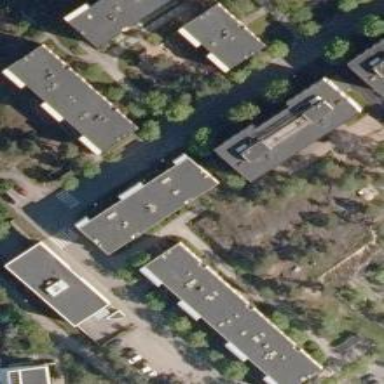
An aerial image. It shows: Flat-roofed apartment building.